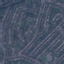
Label: Residential